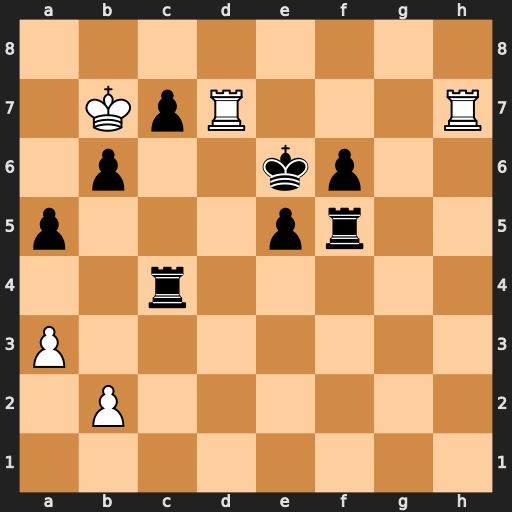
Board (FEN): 8/1KpR3R/1p2kp2/p3pr2/2r5/P7/1P6/8
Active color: w
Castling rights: -
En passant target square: -
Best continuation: Rhe7#